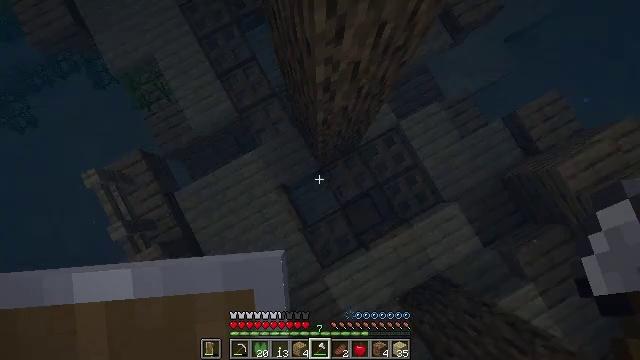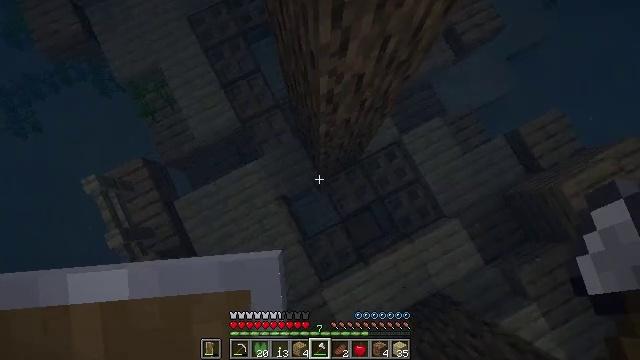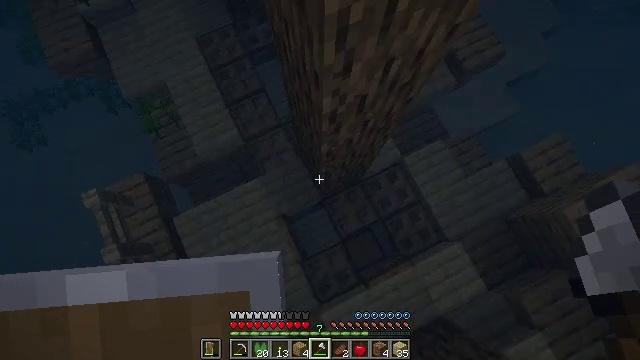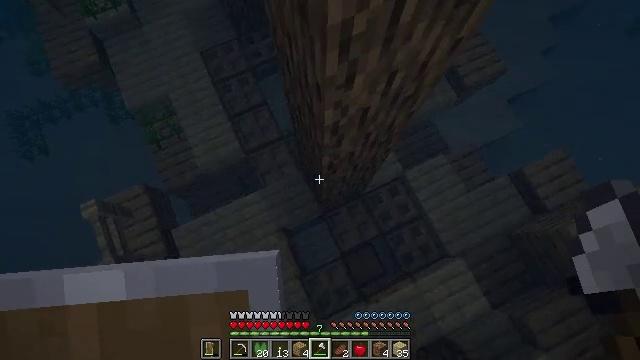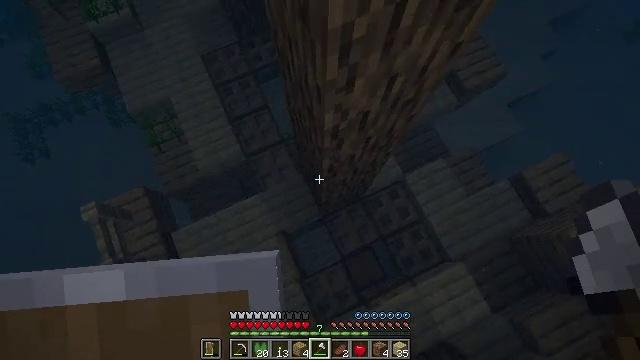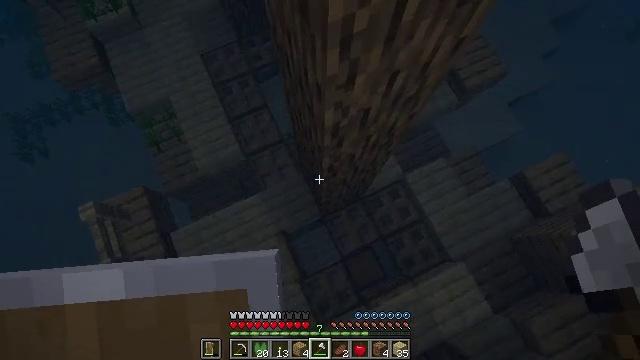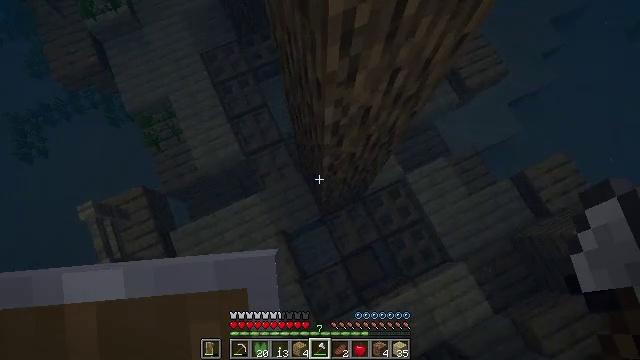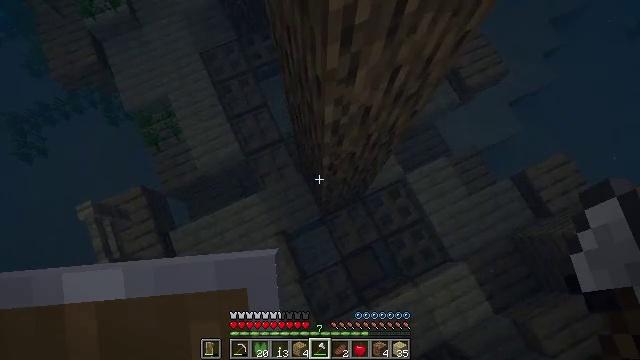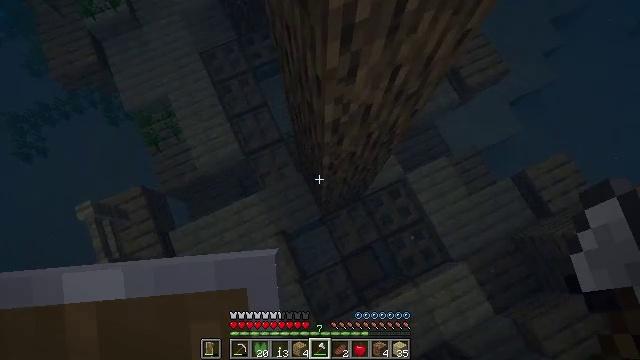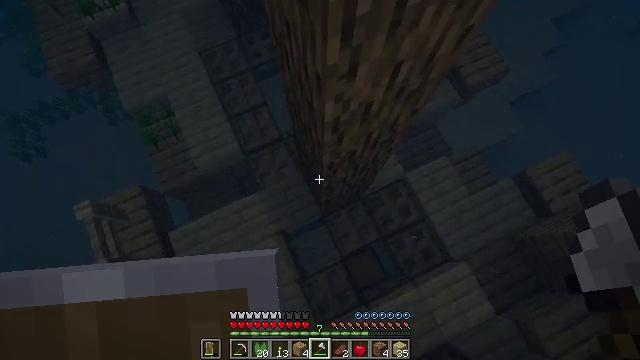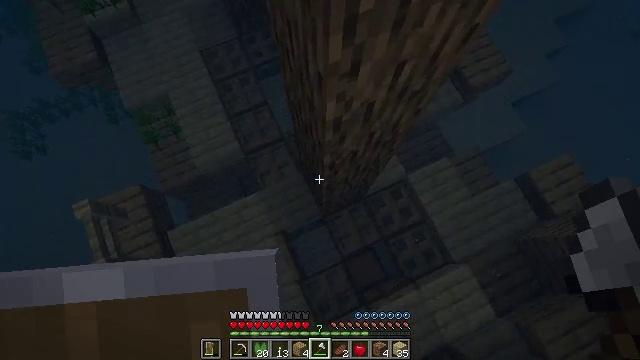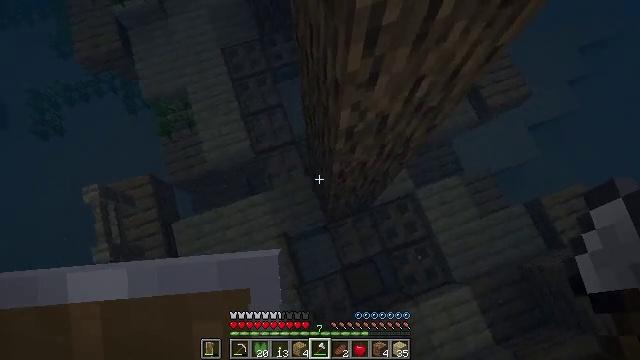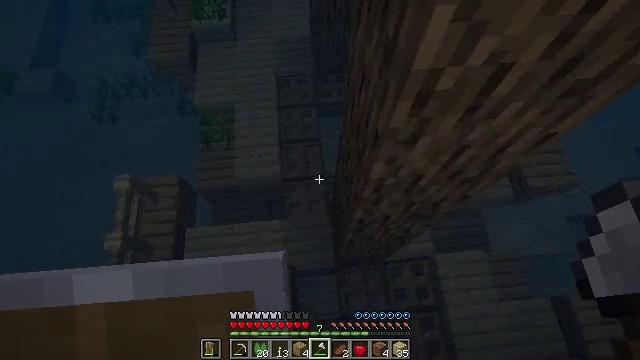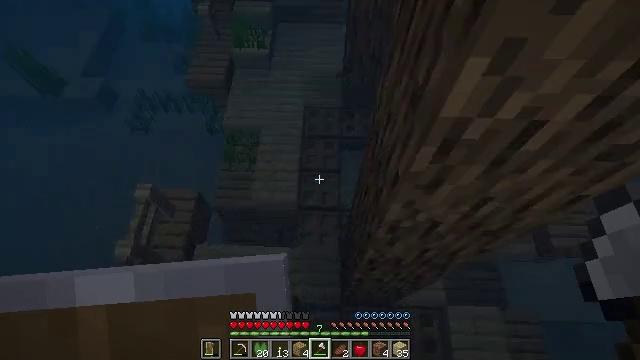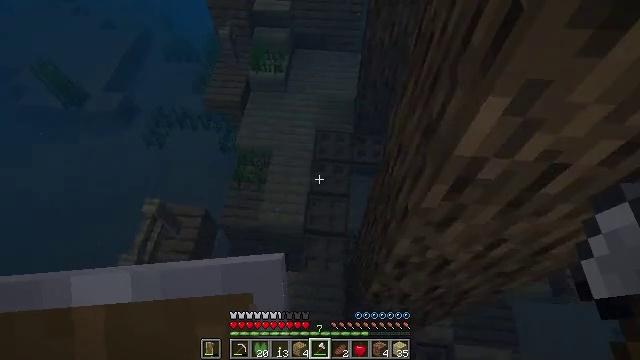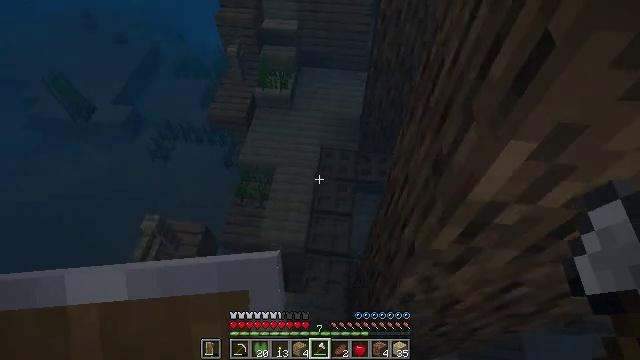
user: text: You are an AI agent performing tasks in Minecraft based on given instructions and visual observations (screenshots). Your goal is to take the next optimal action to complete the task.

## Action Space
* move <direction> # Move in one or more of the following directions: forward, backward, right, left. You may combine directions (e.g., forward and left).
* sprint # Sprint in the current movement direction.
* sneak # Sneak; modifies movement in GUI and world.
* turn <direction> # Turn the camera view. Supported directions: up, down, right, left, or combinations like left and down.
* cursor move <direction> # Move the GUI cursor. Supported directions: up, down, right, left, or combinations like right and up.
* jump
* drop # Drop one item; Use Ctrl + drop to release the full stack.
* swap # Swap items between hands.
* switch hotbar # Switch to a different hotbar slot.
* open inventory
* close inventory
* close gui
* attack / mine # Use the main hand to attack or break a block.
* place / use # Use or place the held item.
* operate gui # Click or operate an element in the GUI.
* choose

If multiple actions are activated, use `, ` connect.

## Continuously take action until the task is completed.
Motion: motion action
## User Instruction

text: Collect the birch slab for reuse.
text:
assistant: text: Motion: turn left and up
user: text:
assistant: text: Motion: turn left and up
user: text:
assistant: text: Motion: turn up
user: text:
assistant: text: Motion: no_op
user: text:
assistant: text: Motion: no_op
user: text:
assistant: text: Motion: no_op
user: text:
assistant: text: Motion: no_op
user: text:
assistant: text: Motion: no_op
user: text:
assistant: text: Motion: no_op
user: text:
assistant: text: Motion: move forward
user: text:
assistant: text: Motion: move forward, turn left and up
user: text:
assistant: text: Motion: move forward, turn left and up
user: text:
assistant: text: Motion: move forward, turn left and up
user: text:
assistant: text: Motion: move forward, turn left and up
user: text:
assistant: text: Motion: move forward, turn left and up
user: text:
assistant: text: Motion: move forward, turn up
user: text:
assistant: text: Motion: move forward and move left, turn up
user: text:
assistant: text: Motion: move forward and move left, turn up
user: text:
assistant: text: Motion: move forward and move left, turn up
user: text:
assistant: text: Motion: move forward and move left
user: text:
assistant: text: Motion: move forward and move left
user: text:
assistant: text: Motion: move forward and move left
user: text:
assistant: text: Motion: move forward and move left
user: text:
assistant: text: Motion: move forward and move left
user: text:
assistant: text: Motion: move forward and move left, jump
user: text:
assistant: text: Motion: move forward, jump
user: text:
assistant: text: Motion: move forward, jump
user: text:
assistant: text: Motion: move forward, jump
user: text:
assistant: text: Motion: move forward, jump
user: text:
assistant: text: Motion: move forward, jump